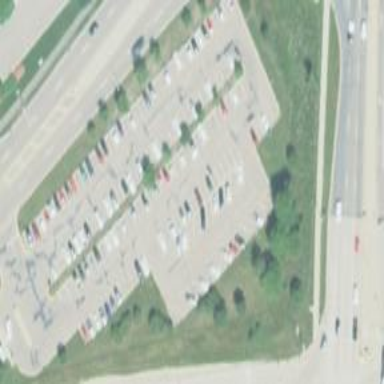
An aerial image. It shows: Parking area designed for buses with park and ride facility.